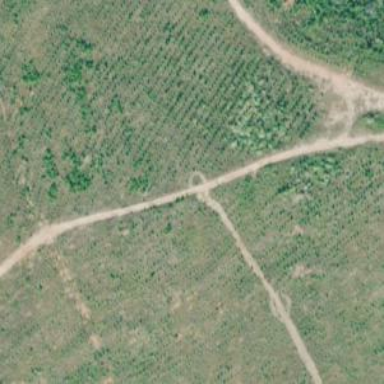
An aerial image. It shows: Track road.